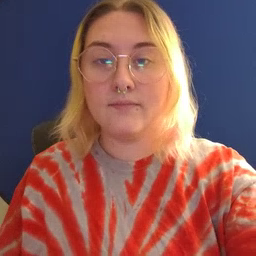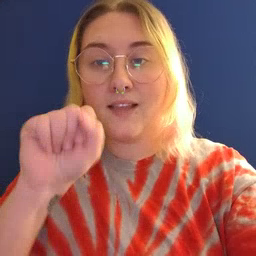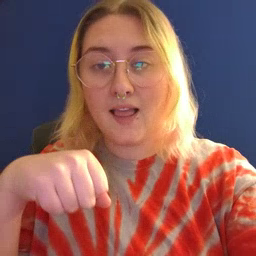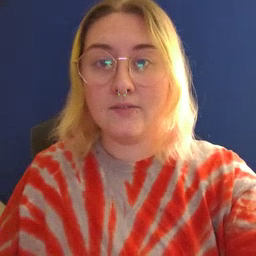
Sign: can